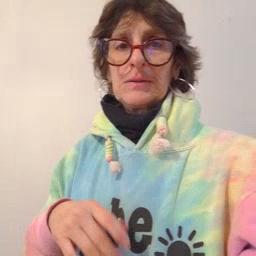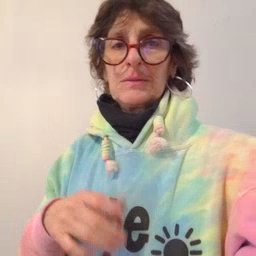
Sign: blue